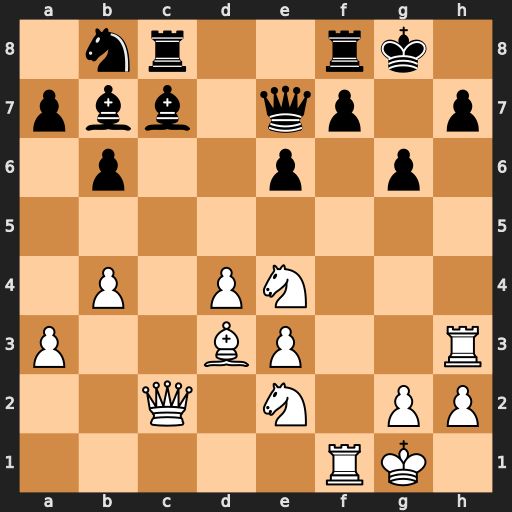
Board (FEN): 1nr2rk1/pbb1qp1p/1p2p1p1/8/1P1PN3/P2BP2R/2Q1N1PP/5RK1
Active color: w
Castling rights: -
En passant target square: -
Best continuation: Nf6+ Qxf6 Rxf6